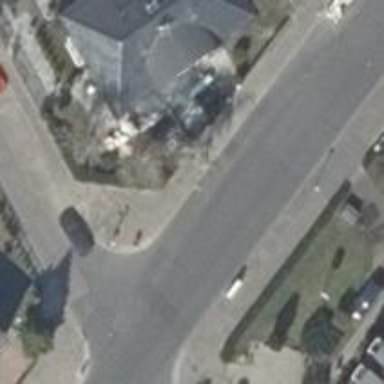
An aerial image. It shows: Sidewalk.